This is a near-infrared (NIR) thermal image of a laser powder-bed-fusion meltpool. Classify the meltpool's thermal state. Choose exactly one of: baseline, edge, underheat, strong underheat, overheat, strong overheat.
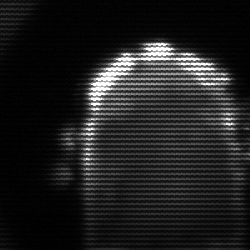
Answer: baseline